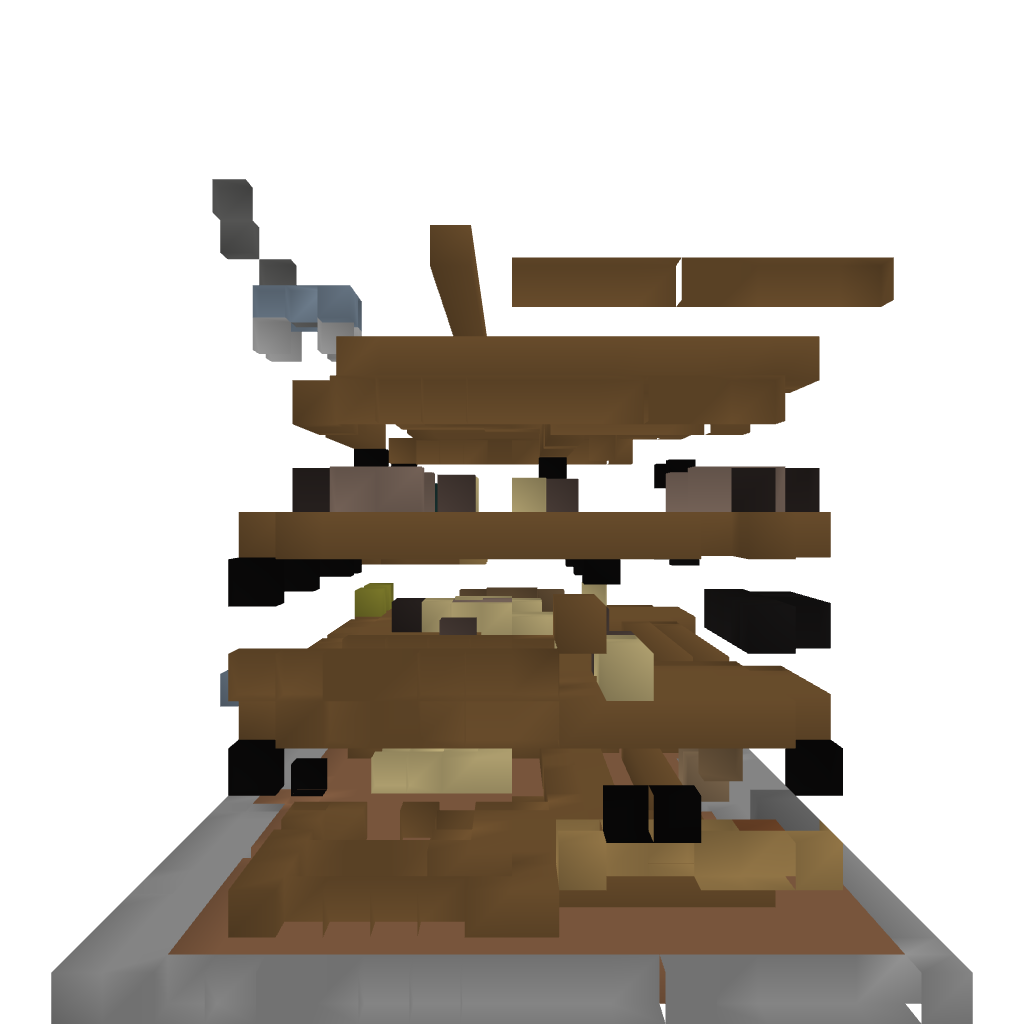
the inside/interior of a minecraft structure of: German Tudor Style House